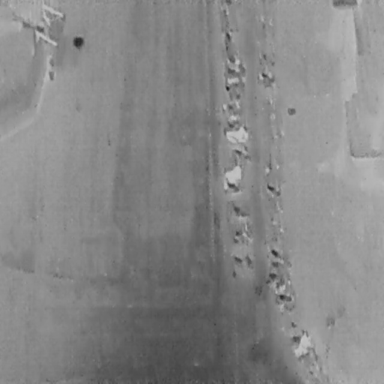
There are 17 Bicycles in the infrared image.